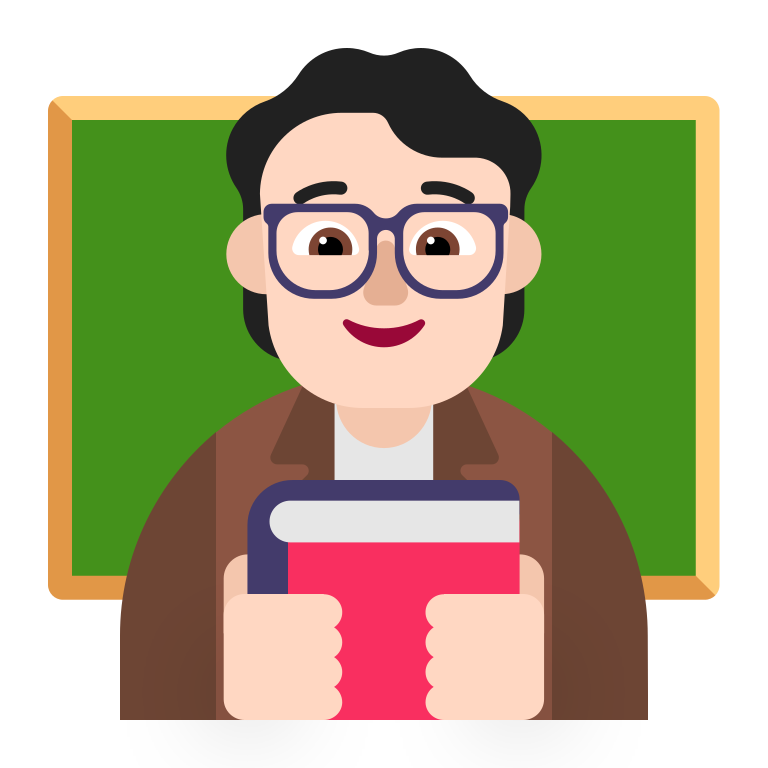
teacher flat light